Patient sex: M
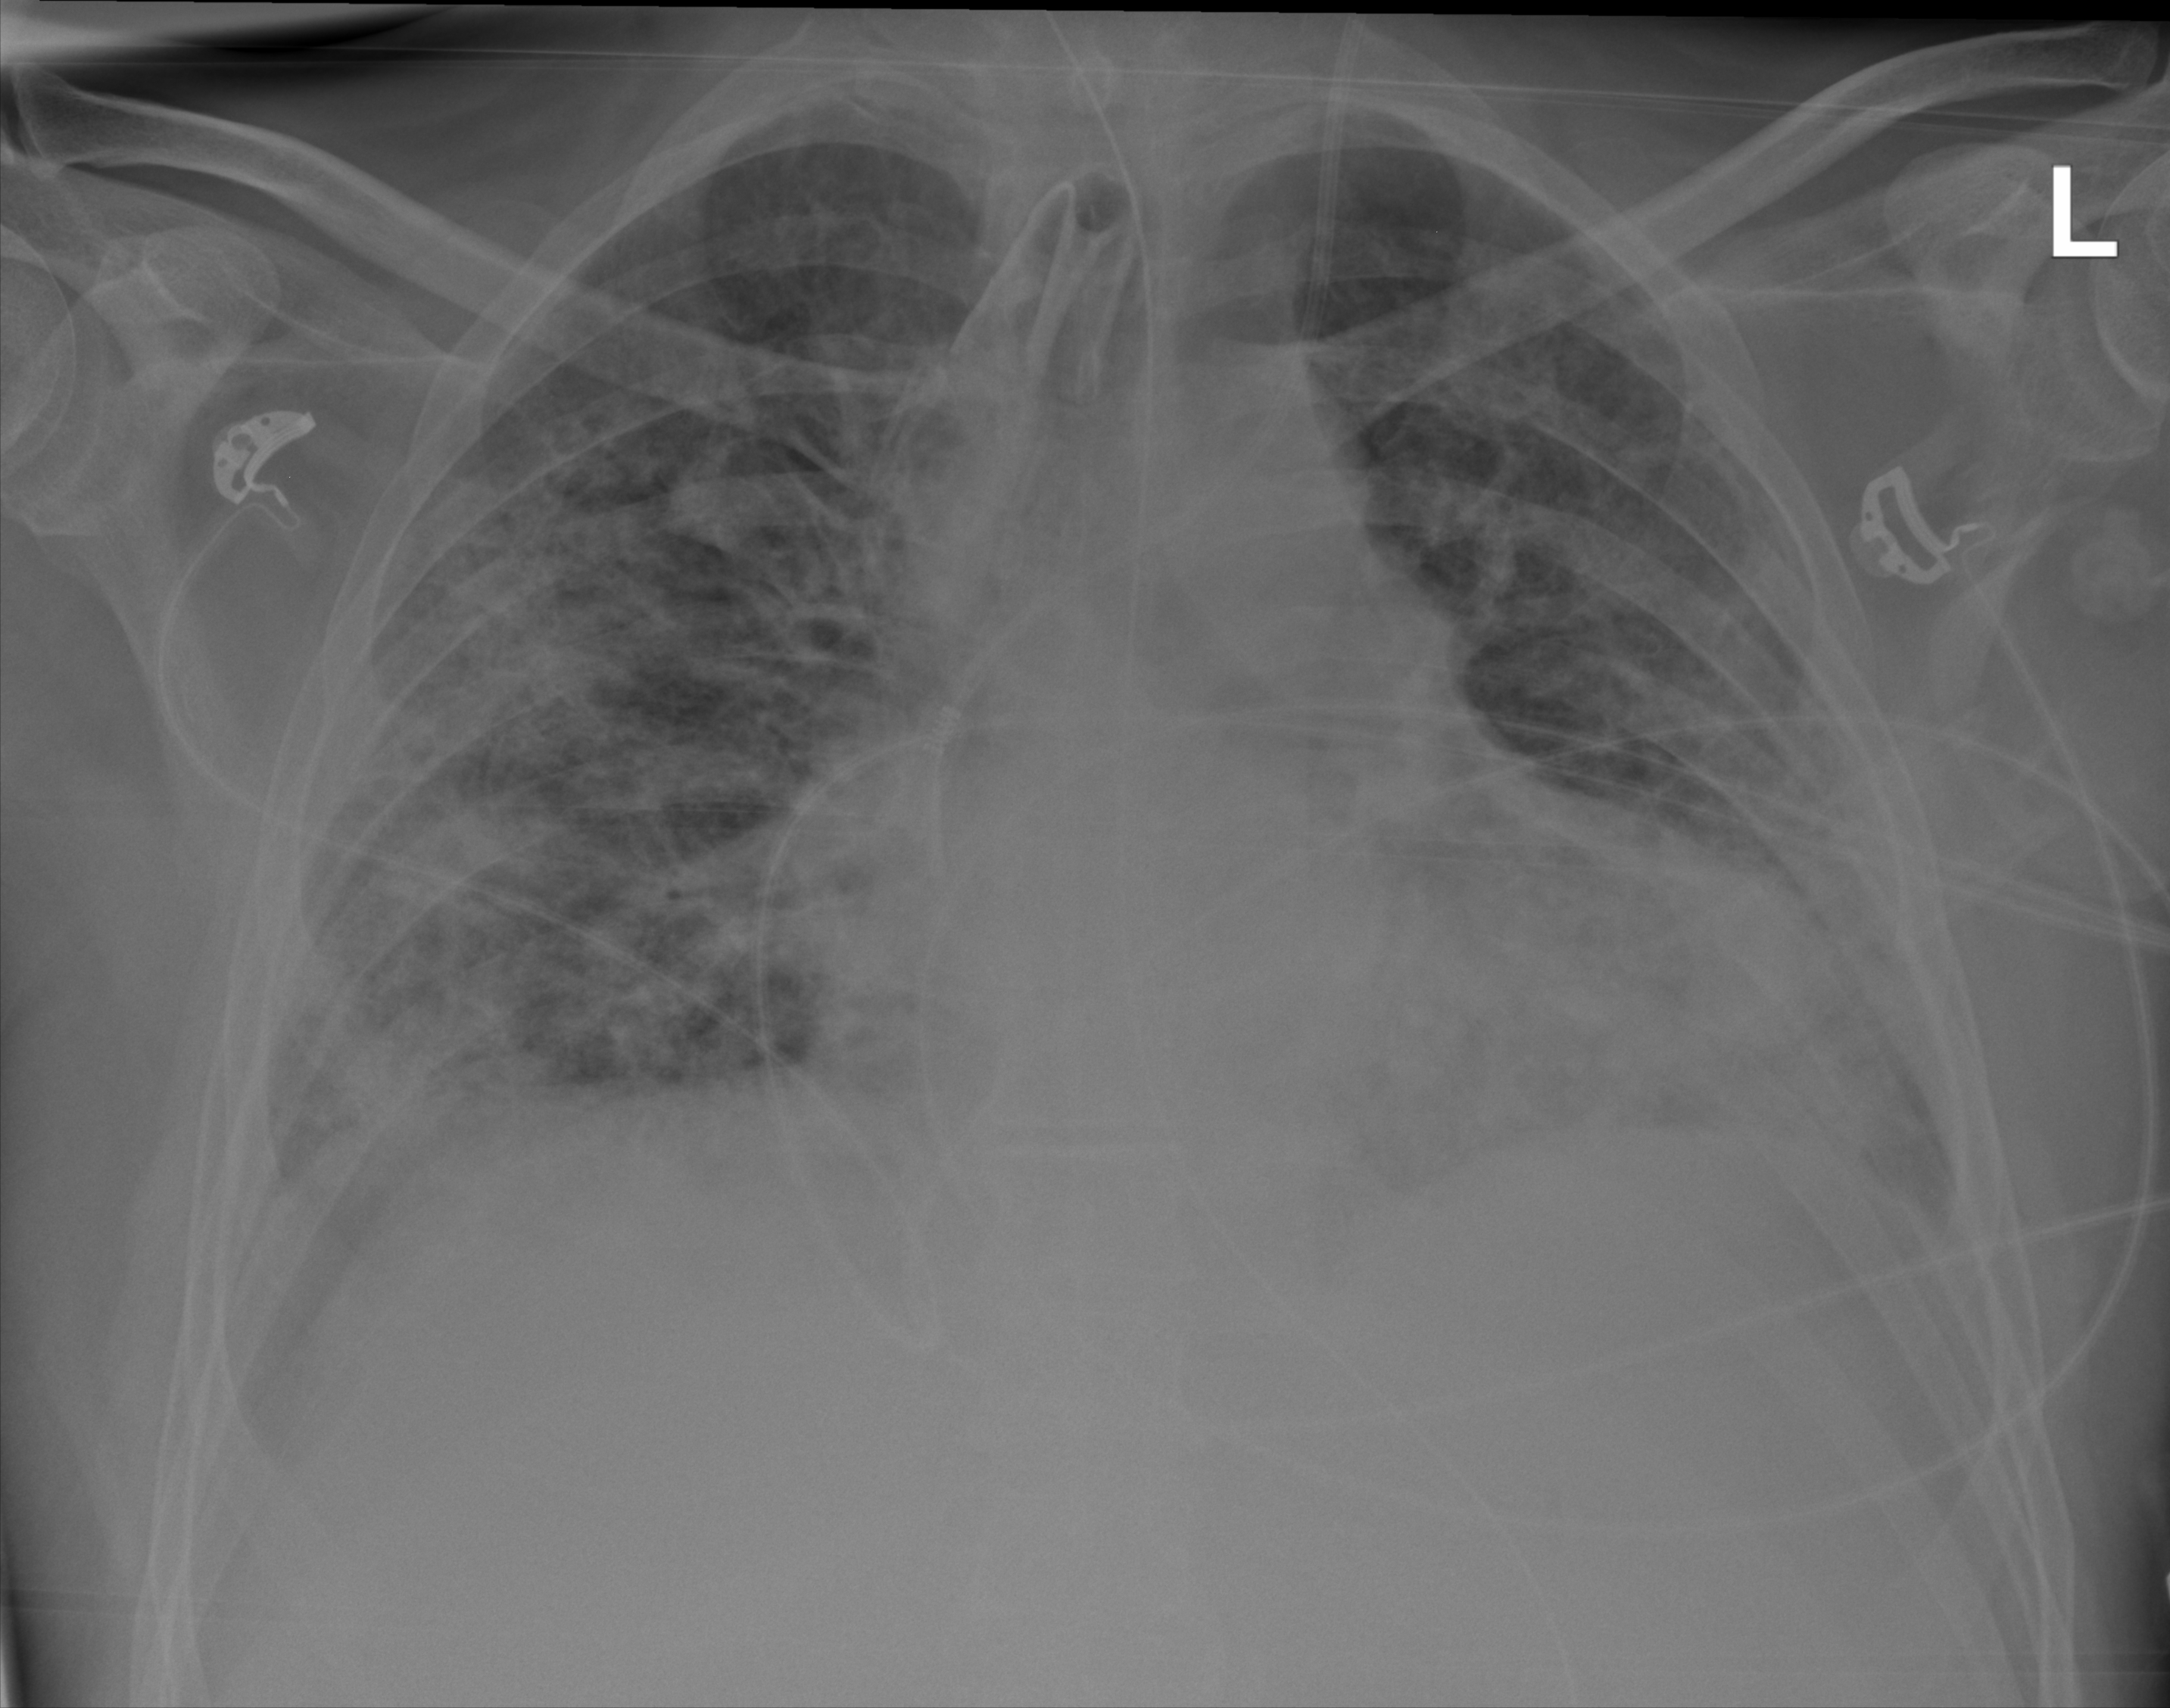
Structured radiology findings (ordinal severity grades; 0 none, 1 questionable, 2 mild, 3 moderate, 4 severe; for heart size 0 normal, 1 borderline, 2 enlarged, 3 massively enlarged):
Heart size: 1
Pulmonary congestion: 2
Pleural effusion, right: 0
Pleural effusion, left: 0
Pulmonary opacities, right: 3
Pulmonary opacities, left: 2
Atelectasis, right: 2
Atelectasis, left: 2